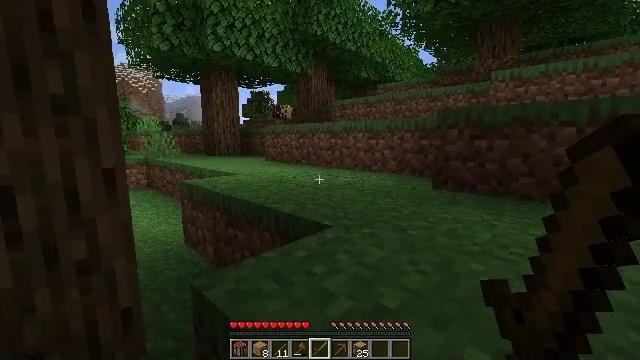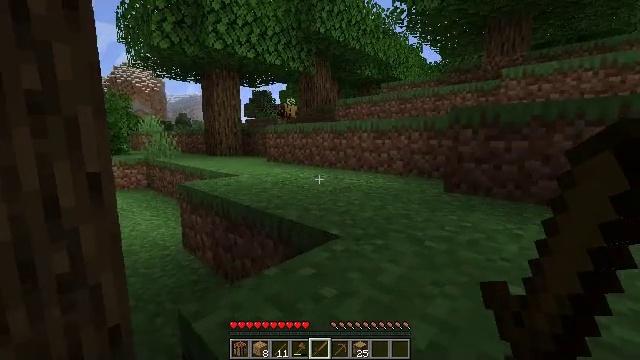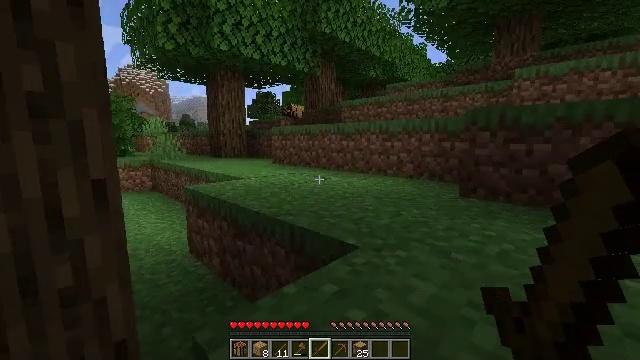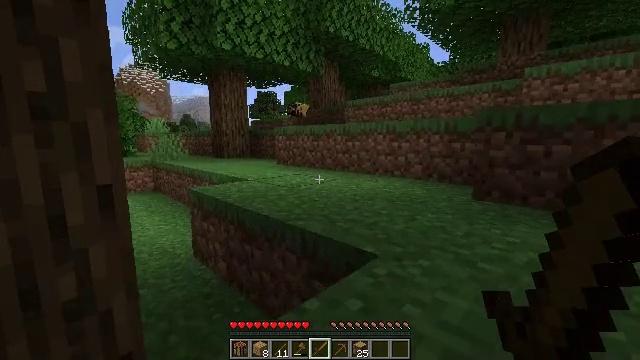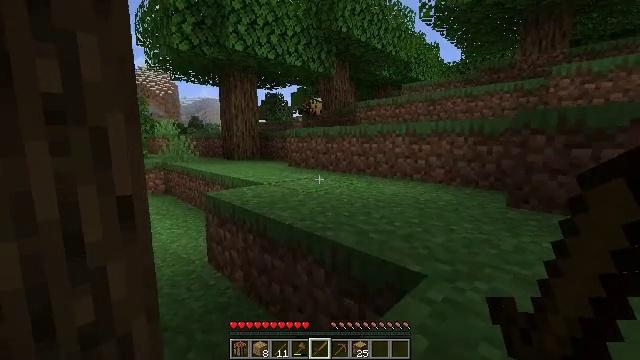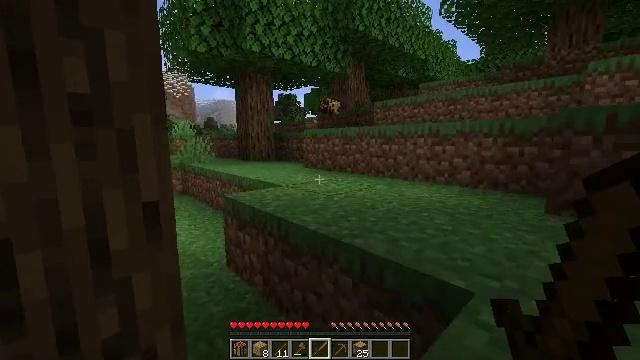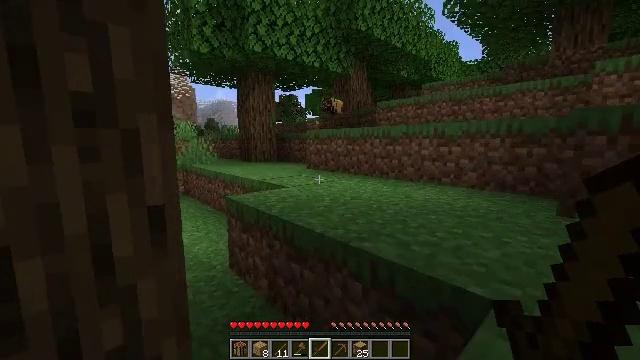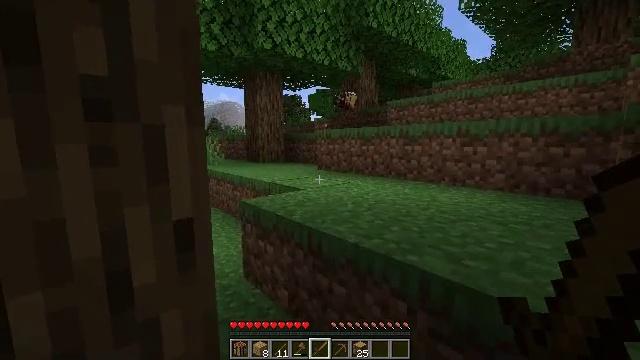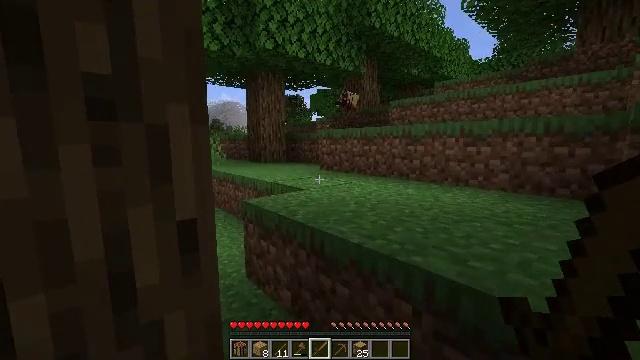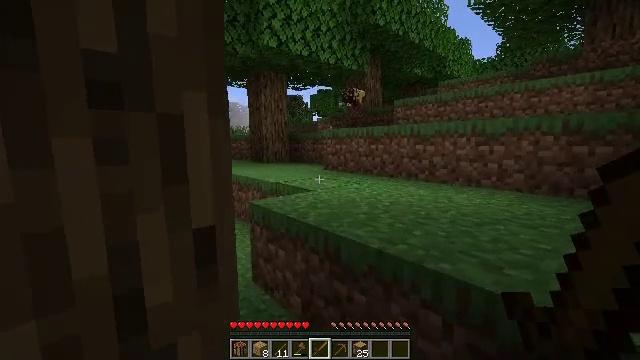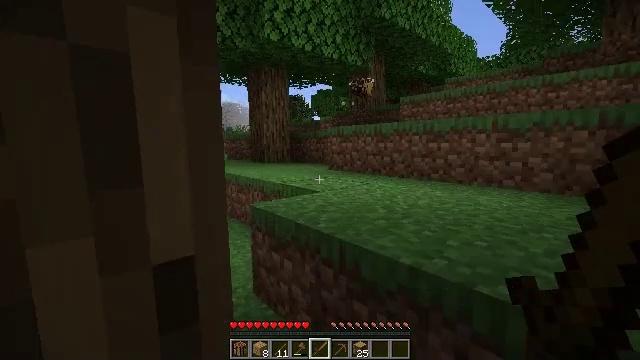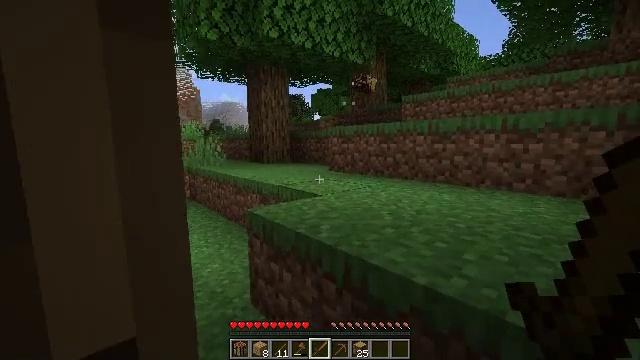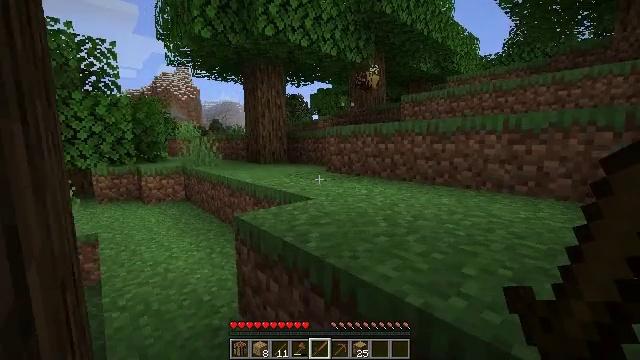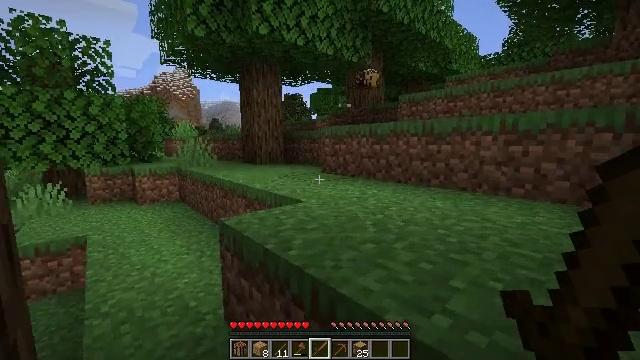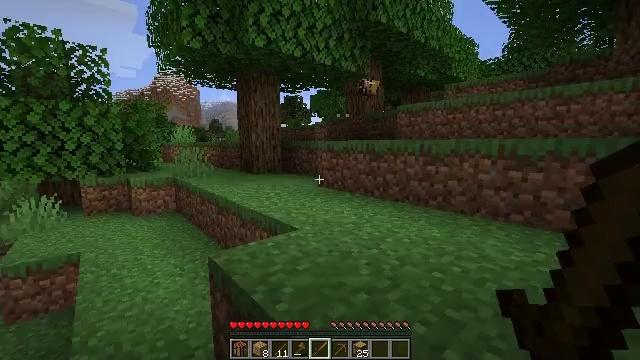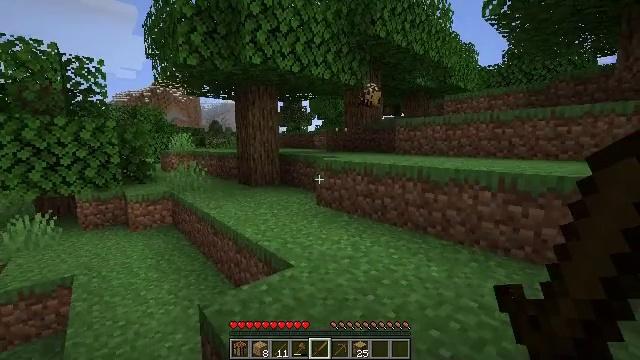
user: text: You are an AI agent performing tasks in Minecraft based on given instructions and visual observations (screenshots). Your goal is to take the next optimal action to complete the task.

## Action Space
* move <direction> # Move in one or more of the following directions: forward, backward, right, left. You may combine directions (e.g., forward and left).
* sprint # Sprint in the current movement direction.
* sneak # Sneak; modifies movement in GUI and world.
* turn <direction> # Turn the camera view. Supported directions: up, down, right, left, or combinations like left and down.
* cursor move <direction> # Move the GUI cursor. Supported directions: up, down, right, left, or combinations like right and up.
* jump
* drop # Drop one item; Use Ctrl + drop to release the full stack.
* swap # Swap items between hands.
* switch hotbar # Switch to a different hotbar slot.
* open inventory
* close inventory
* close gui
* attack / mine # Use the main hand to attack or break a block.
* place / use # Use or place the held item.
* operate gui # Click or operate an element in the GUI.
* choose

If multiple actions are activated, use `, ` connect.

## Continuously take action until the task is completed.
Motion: motion action
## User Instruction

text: Mine the rose bush in the garden.
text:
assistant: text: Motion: move forward
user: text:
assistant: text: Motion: move forward
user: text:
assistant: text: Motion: move forward
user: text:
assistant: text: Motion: move forward, turn left
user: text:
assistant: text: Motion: move forward, turn left
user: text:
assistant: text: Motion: move forward
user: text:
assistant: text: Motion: move forward
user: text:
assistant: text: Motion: move forward
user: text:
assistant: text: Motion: move forward
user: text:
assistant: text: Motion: move forward
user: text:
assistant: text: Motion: move forward
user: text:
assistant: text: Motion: move forward
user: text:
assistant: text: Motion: move forward
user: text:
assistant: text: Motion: move forward, jump
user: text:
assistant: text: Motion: move forward, jump
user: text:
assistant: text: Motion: move forward, jump
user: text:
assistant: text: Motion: move forward, jump
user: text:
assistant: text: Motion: move forward, jump
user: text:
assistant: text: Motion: move forward
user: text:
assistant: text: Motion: move forward
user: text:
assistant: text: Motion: move forward
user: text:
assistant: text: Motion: move forward, turn left
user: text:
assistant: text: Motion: move forward, turn left
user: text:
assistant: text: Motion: move forward
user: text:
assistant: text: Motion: move forward
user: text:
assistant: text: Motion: move forward
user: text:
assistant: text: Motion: move forward
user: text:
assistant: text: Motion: move forward
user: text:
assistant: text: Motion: move forward, turn left
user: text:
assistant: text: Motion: move forward, turn left